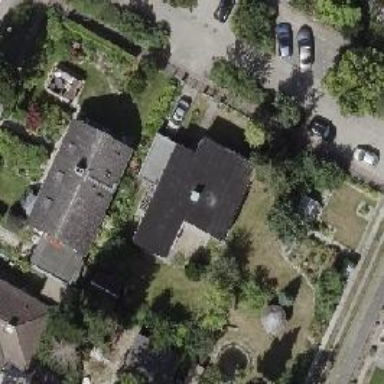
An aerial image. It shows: Simple house.